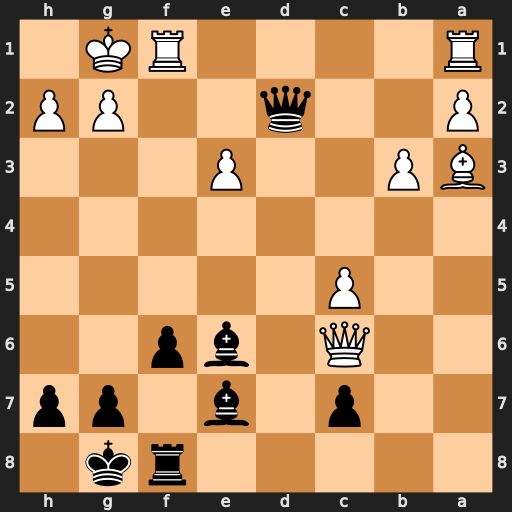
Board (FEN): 5rk1/2p1b1pp/2Q1bp2/2P5/8/BP2P3/P2q2PP/R4RK1
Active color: b
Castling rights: -
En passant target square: -
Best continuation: Bd5 Rf2 Qxf2+ Kxf2 Bxc6